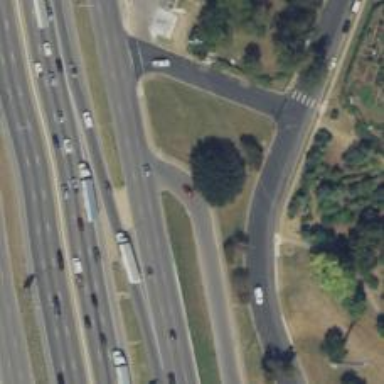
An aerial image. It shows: Secondary link road with asphalt surface.